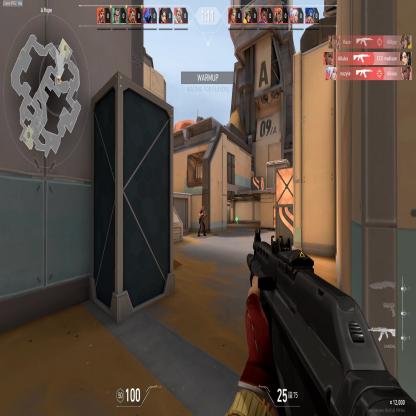
Label: enemy